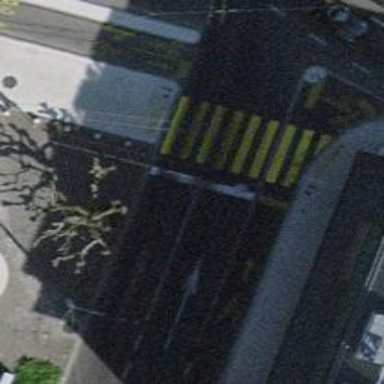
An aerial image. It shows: Footway with marked crossing. The surface is asphalt.